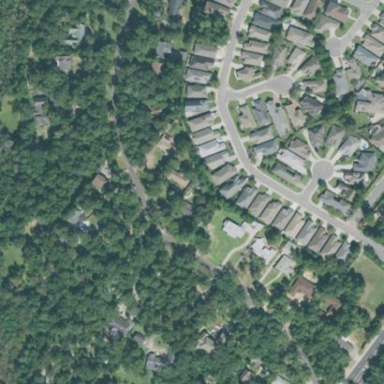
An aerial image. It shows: Residential area consisting of single-family homes.